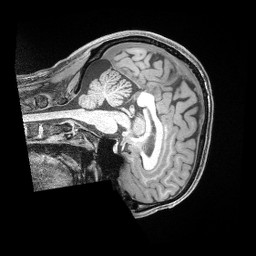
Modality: T1w
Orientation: sagittal
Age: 38
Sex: male
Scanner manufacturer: siemens
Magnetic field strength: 3 T
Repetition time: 2 s
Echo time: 0.00211 s